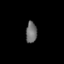
Tissue: skin
Cell type: Epithelial cells
Senescence score: 0.8054
Nuclear area (px): 227
Mean DAPI intensity: 110.943